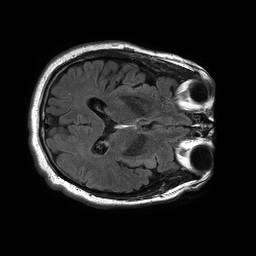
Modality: FLAIR
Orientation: axial
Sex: male
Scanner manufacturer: philips
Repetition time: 11 s
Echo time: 0.125 s